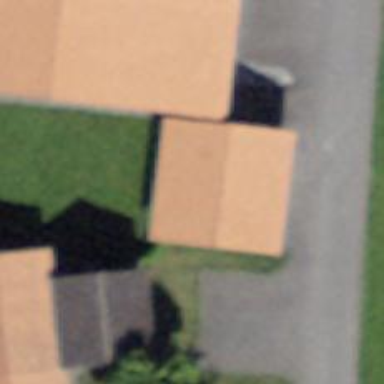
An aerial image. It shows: View of roof of building.